Question: I was wondering if there's a possibility to execute a specific piece of code by the user when running the program (The program is command line interface).
The program executes everything in order but that's not what I want.
Here are two screenshots of how the program runs and the code behind it.
[]
'''
// Read all the bookings between dates:
Console.WriteLine("Input start date in the format yyyy-mm-dd");
DateTime bookingStartDate = DateTime.Parse(Console.ReadLine());
Console.WriteLine("Input end date in the format yyyy-mm-dd");
DateTime bookingEndDate = DateTime.Parse(Console.ReadLine());
DbBookings bookings = new DbBookings(bookingStartDate, bookingEndDate);
foreach (DbBooking booking in bookings.Bookings)
{
Console.WriteLine("booking start date = " + booking.startDate);
Console.WriteLine("booking end date = " + booking.endDate);
Console.WriteLine("booking room No = " + booking.roomNo);
Console.WriteLine("booking guest = " + booking.guestName);
Console.WriteLine("booking guest phone No = " + booking.guestPhone);
Console.WriteLine("booking cost = " + booking.cost);
}
//Create a new booking
Console.WriteLine("Bed and breakfast create new booking");
Console.WriteLine("Input start date in the format yyyy-mm-dd");
DateTime startDate = DateTime.Parse(Console.ReadLine());
Console.WriteLine("Input end date in the format yyyy-mm-dd");
DateTime endDate = DateTime.Parse(Console.ReadLine());
Console.WriteLine("What room?");
int room = int.Parse(Console.ReadLine());
Console.WriteLine("Customer Name");
string name = Console.ReadLine();
Console.WriteLine("Customer phone number");
string phone = Console.ReadLine();
double cost = (endDate.ToOADate() - startDate.ToOADate()) * 29;
DbBooking newBooking = new DbBooking(
startDate,
startDate,
room,
name,
phone,
cost
);
Console.ReadLine();
'''
What I want the program to do is to ask 2 questions, 'Do you want to read the bookings' and 'Do you want to add new booking' you would answer these to questions by typing '1' or '2'
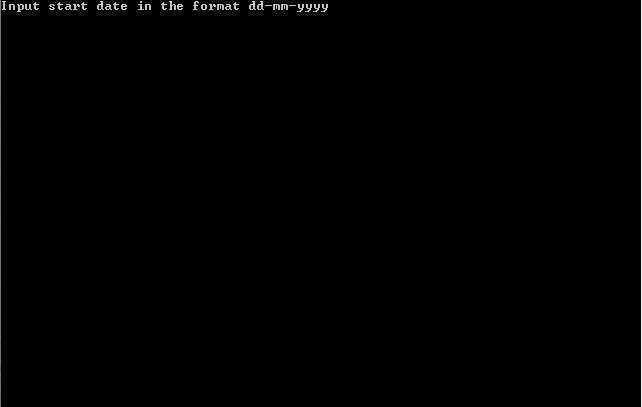
Answer: You need to introduce logic into your code if you want it to behave differently based on different user input values. <URL>.
'''
static void Main(string[] args) {
Console.WriteLine("Do you want to read the bookings?");
string response = Console.ReadLine();
if (response == "1")
ReadBookings();
else {
Console.WriteLine("Do you want to create a booking?");
response = Console.ReadLine();
if (response == "1")
CreateBooking();
}
Console.WriteLine("Press any key to exit.");
Console.ReadKey();
}
static void ReadBookings() {
DateTime startDate, endDate;
Console.WriteLine("Input start date in the format yyyy-mm-dd");
startDate = DateTime.Parse(Console.ReadLine());
Console.WriteLine("Input end date in the format yyyy-mm-dd");
endDate = DateTime.Parse(Console.ReadLine());
DbBookings bookings = new DbBookings(bookingStartDate, bookingEndDate);
foreach (DbBooking booking in bookings.Bookings)
Console.WriteLine($"booking start date: {booking.startDate}
booking end date: {booking.endDate}
booking room No: {booking.roomNo}
booking guest: {booking.guestName}
booking guest phone No: {booking.guestPhone}
booking cost: {booking.cost});
}
static void CreateBooking() {
DateTime startDate, endDate;
string name, phone;
int room;
double cost;
Console.WriteLine("Bed and breakfast create new booking");
Console.WriteLine("Input start date in the format yyyy-mm-dd");
startDate = DateTime.Parse(Console.ReadLine());
Console.WriteLine("Input end date in the format yyyy-mm-dd");
endDate = DateTime.Parse(Console.ReadLine());
Console.WriteLine("What room?");
room = int.Parse(Console.ReadLine());
Console.WriteLine("Customer Name");
name = Console.ReadLine();
Console.WriteLine("Customer phone number");
phone = Console.ReadLine();
cost = (endDate.ToOADate() - startDate.ToOADate()) * 29;
DbBooking newBooking = new DbBooking(startDate, endDate, room, name, phone, cost);
}
'''